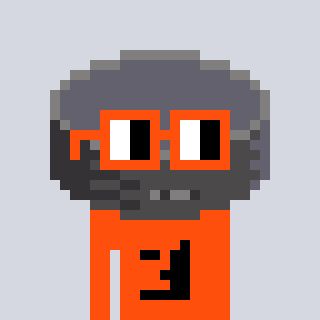
a pixel art character with square orange glasses, a hockey puck-shaped head and a orange-colored body on a cool background